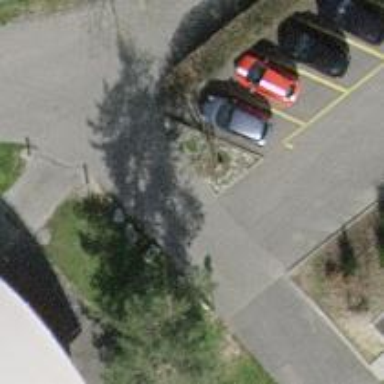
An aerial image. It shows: Parking aisle designated as service road.